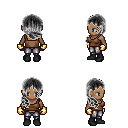
a pixel art fantasy rpg character, female body template, human, dark skin, brown pirate shirt, metal pants, gray right-swept hairstyle, gold gloves, black shoes, four views (front, back, left, right), 2x2 character sprite sheet, small pixel art, hard edges, no anti-aliasing